Field crop: maize
Growth stage: 2
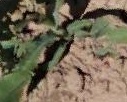
Species: maize